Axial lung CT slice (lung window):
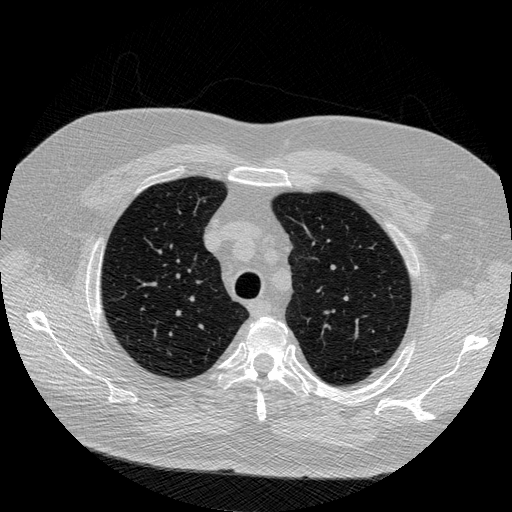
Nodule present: no